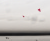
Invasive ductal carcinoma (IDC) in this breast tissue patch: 0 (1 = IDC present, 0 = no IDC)